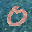
Label: 0